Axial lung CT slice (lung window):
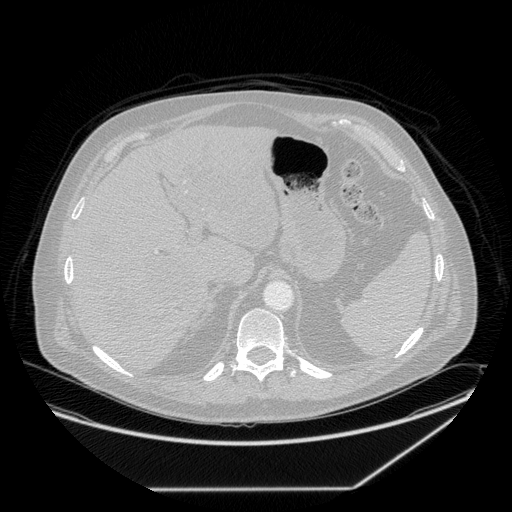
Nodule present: no